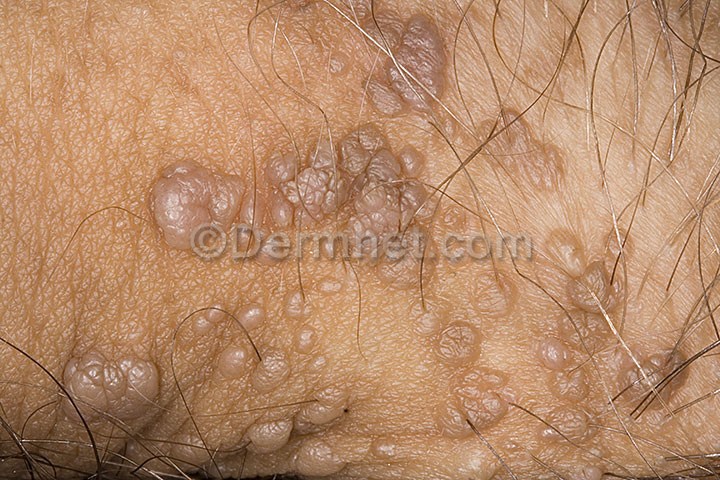
Disease: Herpes HPV and other STDs Photos